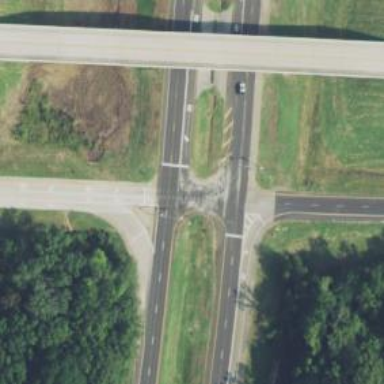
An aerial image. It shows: Trunk link highway.